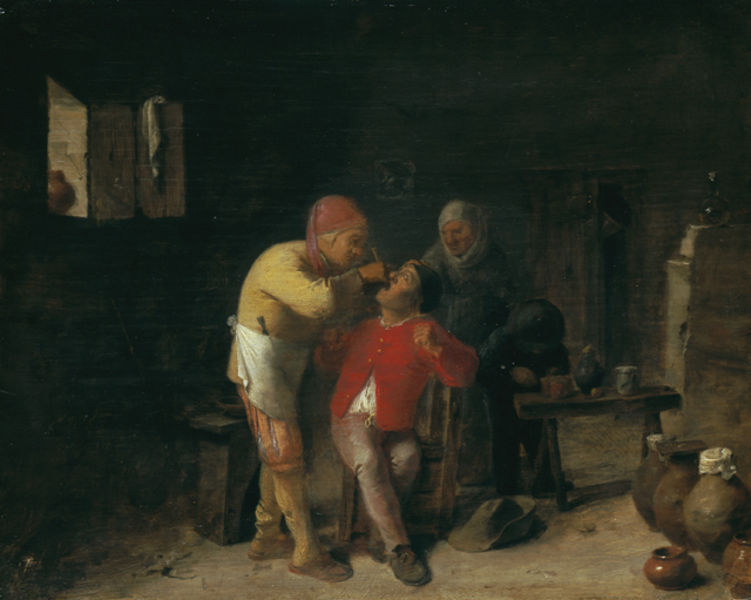
Titel: Der Zahnarzt
Künstler: Adriaen Brouwer (Kopie)
Standort: Karlsruhe
Institution: Staatliche Kunsthalle Karlsruhe
Schlagwörter: mann, rubens, weiß, gelb, menschen, sitzen, fenster, frau, hut, licht, mund, männer, tisch, tür, rot, tuch, hose, mütze, sockel, innenraum, realismus, genre, amphore, krug, schürze, schuhe, ziehen, bank, schemel, ölgemälde, angst, hat, red, window, dark, old, room, woman, yellow, kopftuch, keller, gerät, wood, krüge, man, mittelalter, peasant, cap, coat, buttons, doktor, door, kessel, schürtze, zahn, zahnarzt, gemaelde, cup, bader, rough, patient, operation, pain, shop, ma, jugs, cowl, jars, medicine, dentist, grät, gaststätte zahnzieher, zahn ziehen